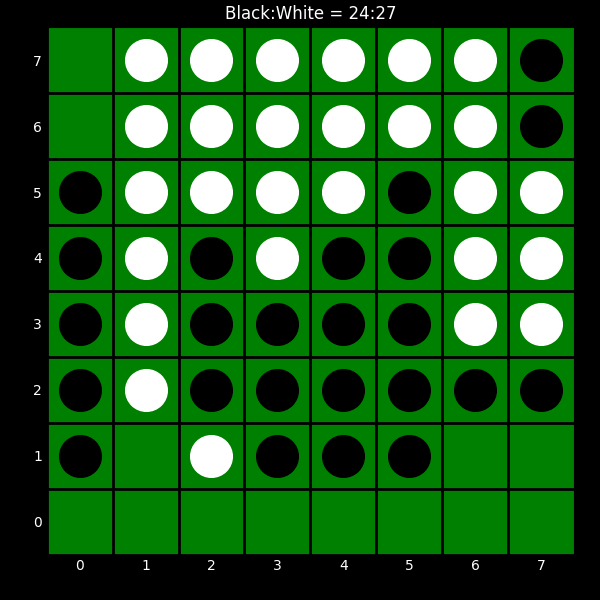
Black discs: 24
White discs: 27